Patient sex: M
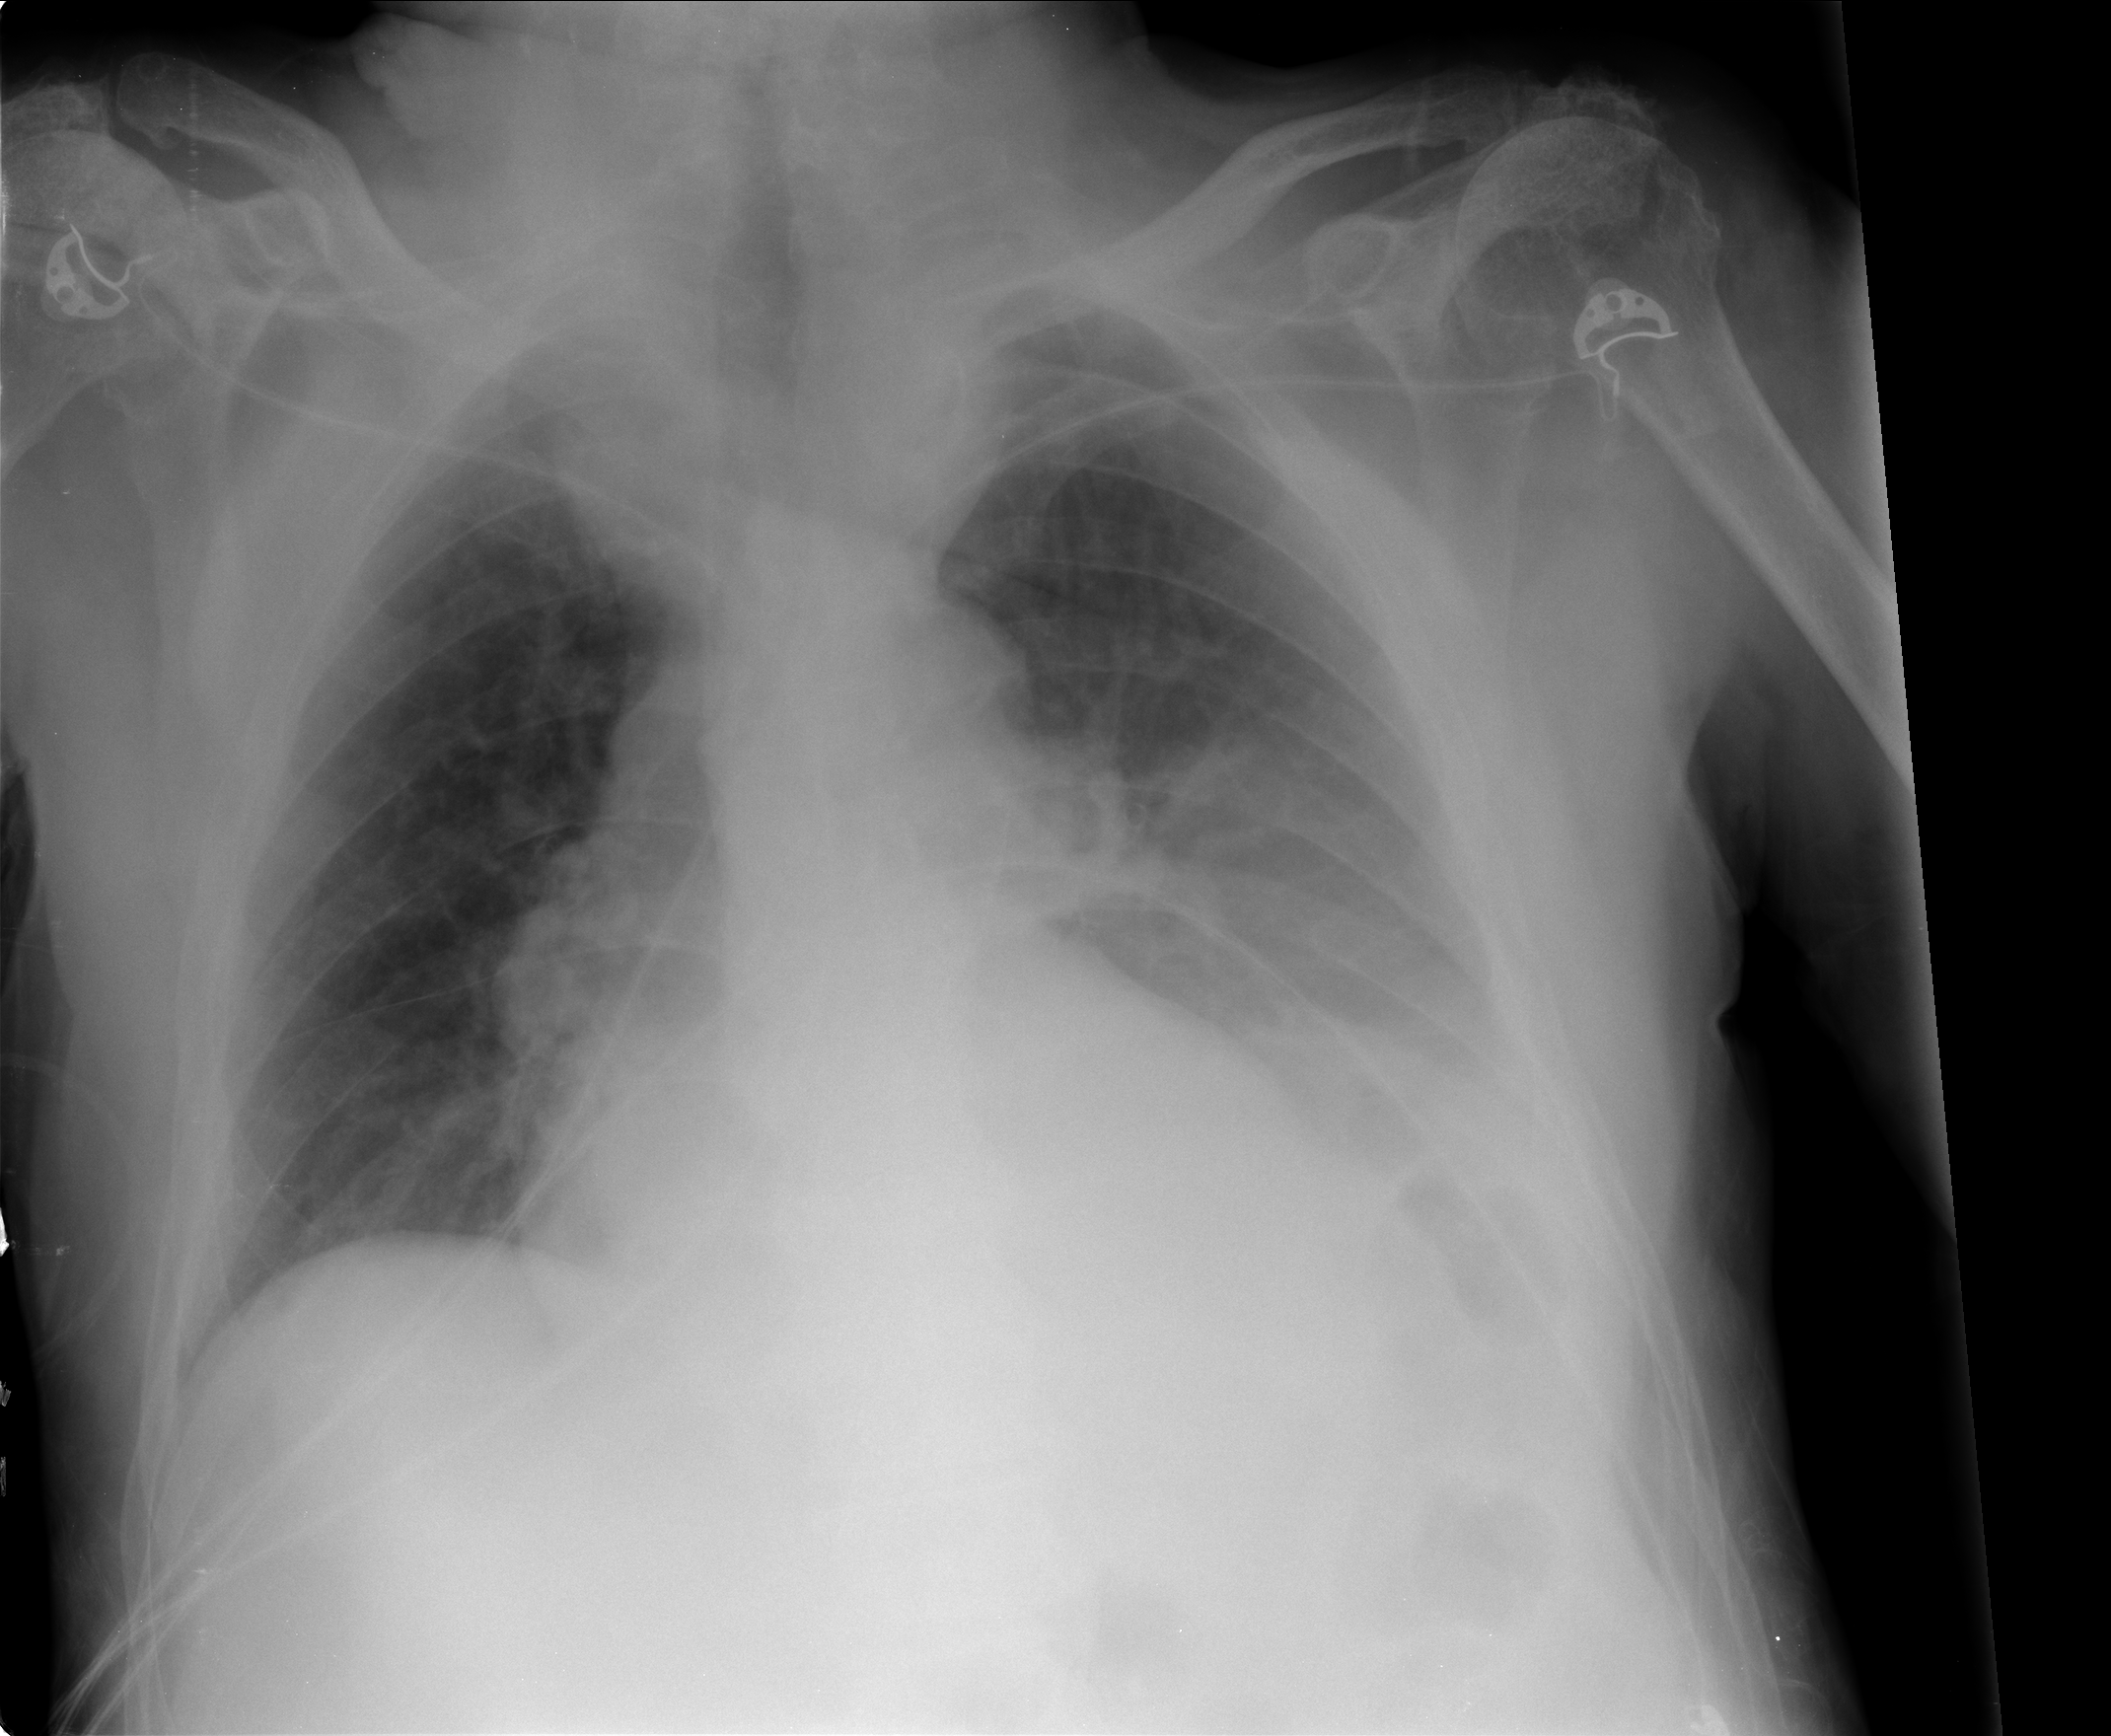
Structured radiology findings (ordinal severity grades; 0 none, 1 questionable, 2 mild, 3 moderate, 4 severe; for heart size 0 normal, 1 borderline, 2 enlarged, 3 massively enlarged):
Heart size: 0
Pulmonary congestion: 0
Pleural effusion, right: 0
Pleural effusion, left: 3
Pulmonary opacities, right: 1
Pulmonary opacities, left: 0
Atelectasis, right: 0
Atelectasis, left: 0